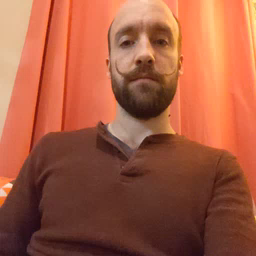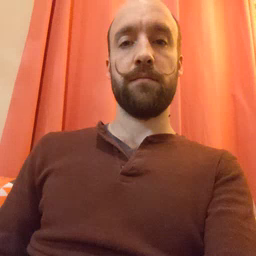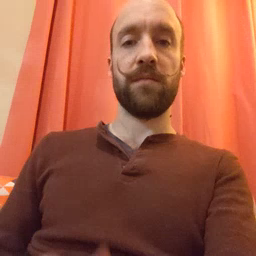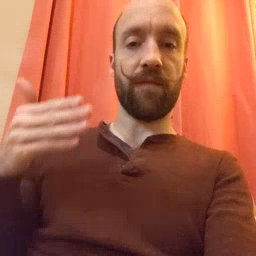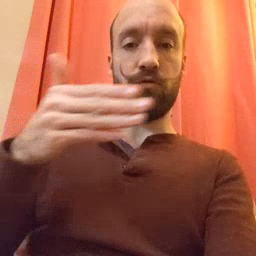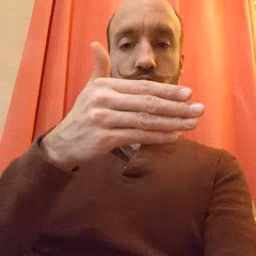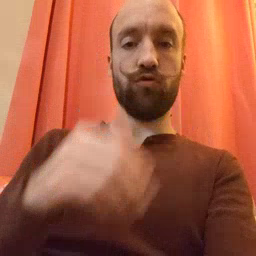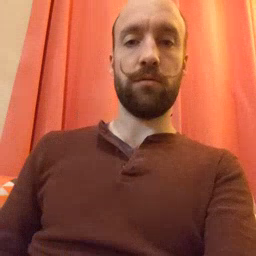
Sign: fish